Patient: sex M, age 81
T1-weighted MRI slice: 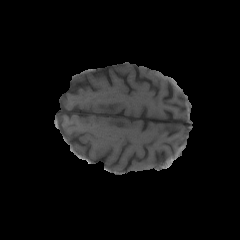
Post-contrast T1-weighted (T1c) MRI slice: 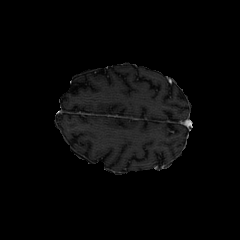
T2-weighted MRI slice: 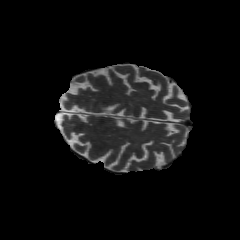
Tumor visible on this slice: no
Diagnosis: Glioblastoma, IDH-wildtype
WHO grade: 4